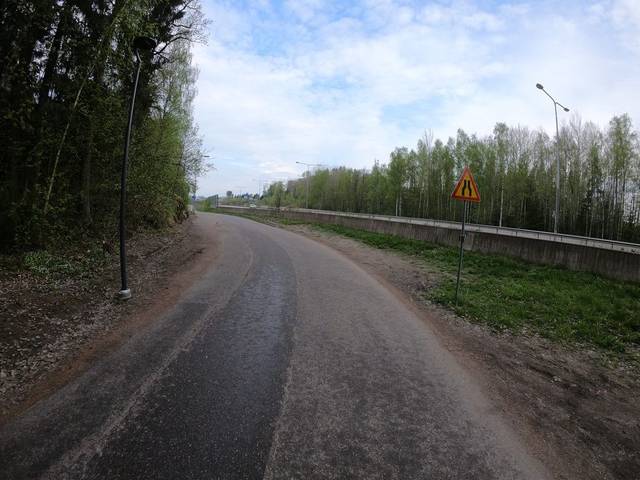
Region: Finland
Coordinates: 60.207, 24.84